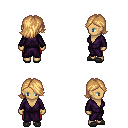
a pixel art fantasy rpg character, female body template, human, tanned skin, purple robe, red pants, light blonde swoop hairstyle, gray slippers, four views (front, back, left, right), 2x2 character sprite sheet, small pixel art, hard edges, no anti-aliasing